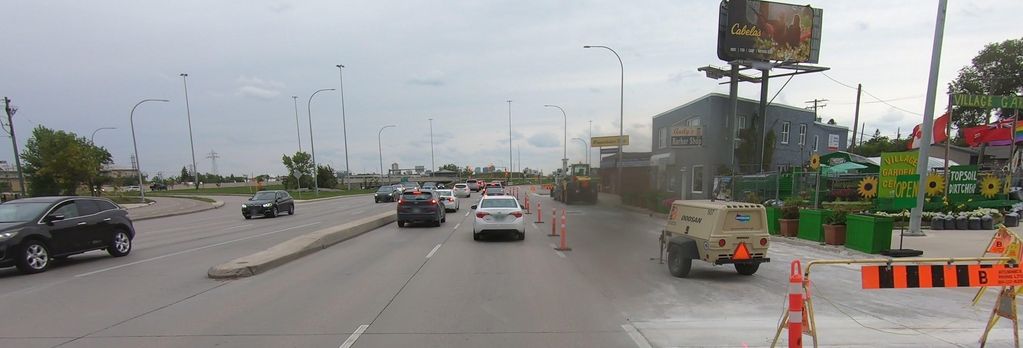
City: winnipeg